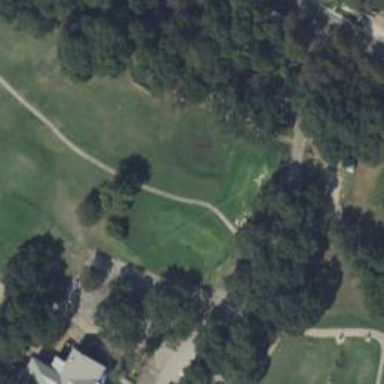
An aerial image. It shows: Path for both road and golf.